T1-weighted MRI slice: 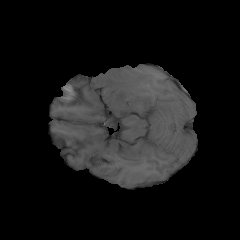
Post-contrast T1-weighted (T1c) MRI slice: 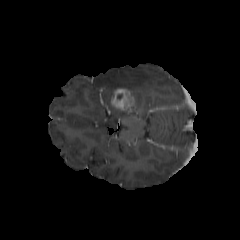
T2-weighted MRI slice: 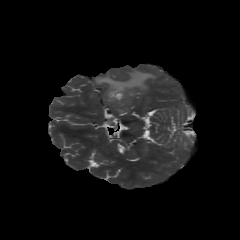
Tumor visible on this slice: yes